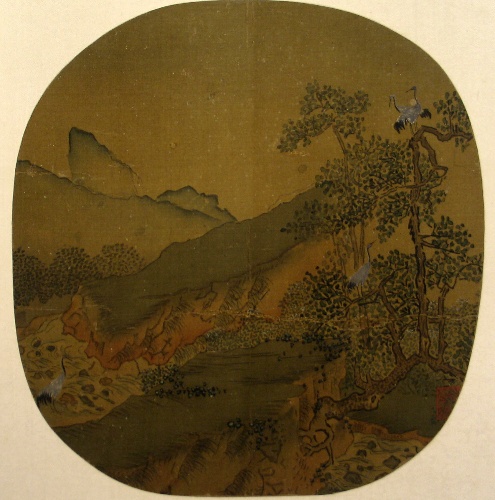
Object type: Fan mounted as an album leaf
Classification: Paintings
Medium: Fan mounted as an album leaf; ink and color on silk
Culture: China
Period: Ming (1368–1644) or Qing dynasty (1644–1911)
Dimensions: 8 3/4 x 9 1/4 in. (22.2 x 23.5 cm)
Department: Asian Art
Credit line: John Stewart Kennedy Fund, 1913
Accession year: 1913
Repository: Metropolitan Museum of Art, New York, NY
Tags: Mountains|Landscapes|Cranes